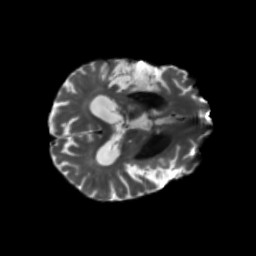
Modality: T2w
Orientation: axial
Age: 71
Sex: male
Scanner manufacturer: siemens
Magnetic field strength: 3 T
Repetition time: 5.47 s
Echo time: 0.0854 s